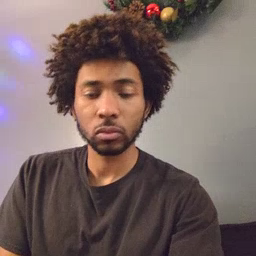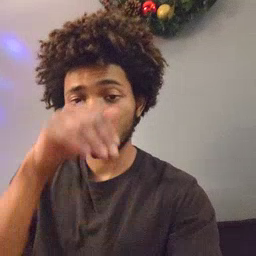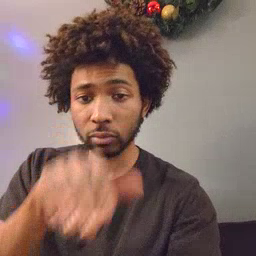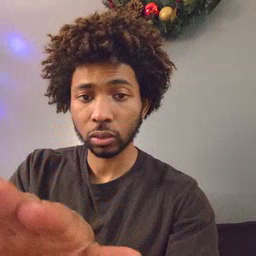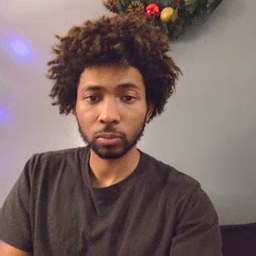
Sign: elephant